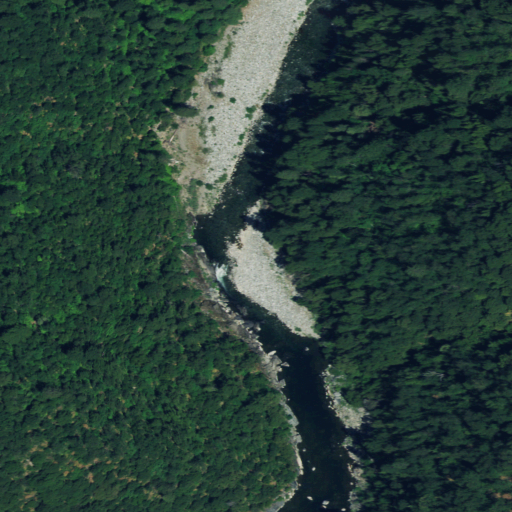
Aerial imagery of bar in California named American Bar containing grassland, evergreen forest, shrub, and herbaceous wetlands